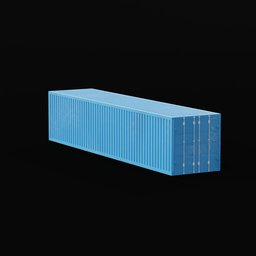
Label: tools